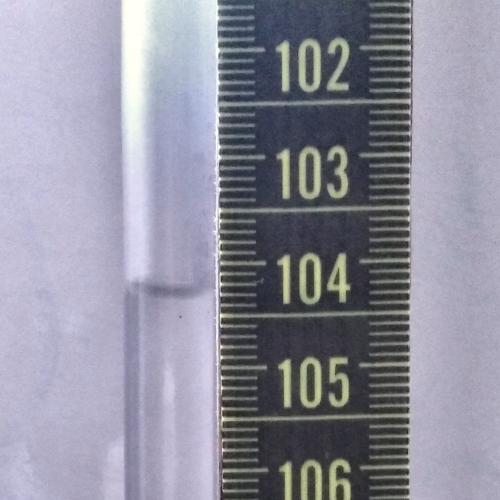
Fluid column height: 104.3 cm